Question: I want to use the to detect lines in my image.But instead of plotting the lines I want to delete each line detected in my original image.
'''
image=imread('image.jpg');
image = im2bw(image);
BW=edge(image,'canny');
imshow(BW);
figure,imshow(BW);
[H,T,R] = hough(BW);
P = houghpeaks(H,100,'threshold',ceil(0.3*max(H(:))));
lines = houghlines(BW,T,R,P,'FillGap',5,'MinLength',7);
'''
Now after this I have got all the lines. But I want to delete all these lines from my original image, . Is there some way I can do this?
I am uploading an image.I want to delete all the lines and keep the circular part.This is just an example image.Basically my objective is to delete the line segments and keep rest of the image

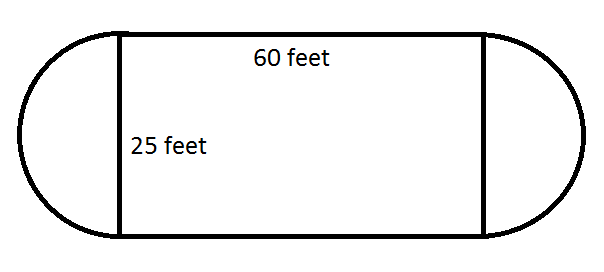
Answer: The issue you have is that your lines are thicker than one pixel.
The lines from the hough transform seem to be one pixel thick and
that doesn't help.
I propose that you delete the lines that you get from the Hough transform first.
This will sort of divide the hockey rink of whatever it is into segments
that will be easier to process.
Then you label each segment with <URL>. For each object, find the
endpoints and fit a line between the endpoints. If the line and the object
have more pixels in common than a certain threshold, then we say that the object
is a line and we delete it from the image.
You may have to play around with the Hough transform's threshold value.
This technique has some flaws though. It will delete a filled square,
rectangle or circle but you haven't got any of those so you should be ok.
### Results

---
### Explanation
This is your code that I modified a bit. I removed the gradient because it
it easier to work with solid objects. The gradient gave very thin lines.
I also work on the complement image because the bw functions work with 1
as forgound rather than 0 as in your original image.
'''
org_image_bw=im2bw(double(imread('http://i.stack.imgur.com/hcphc.png')));
image = imcomplement(org_image_bw);
[H,T,R] = hough(image);
P = houghpeaks(H,100,'threshold',ceil(0.27*max(H(:))));
lines = houghlines(image,T,R,P,'FillGap',5,'MinLength',7);
'''
Loop through the lines you have got and delete them
'''
processed_image = image;
for k = 1:length(lines)
xy = [lines(k).point1; lines(k).point2];
% // Use the question of a line y = kx + m to calulate x,y
% // Calculate the maximum number of elements in a line
numOfElems = max(max(xy(:,1))-min(xy(:,1)),max(xy(:,2))-min(xy(:,2)) ) ;
% // Cater for the special case where the equation of a line is
% // undefined, i.e. there is only one x value.
% // We use linspace rather than the colon operator because we want
% // x and y to have the same length and be evenly spaced.
if (diff(xy(:,1)) == 0)
y = round(linspace(min(xy(:,2)),max(xy(:,2)),numOfElems));
x = round(linspace(min(xy(:,1)),max(xy(:,1)),numOfElems));
else
k = diff(xy(:,2)) ./ diff(xy(:,1)); % // the slope
m = xy(1,2) - k.*xy(1,1); % // The crossing of the y-axis
x = round(linspace(min(xy(:,1)), max(xy(:,1)), numOfElems));
y = round(k.*x + m); % // the equation of a line
end
processed_image(y,x) = 0; % // delete the line
end
'''
This is what the image looks after we have deleted the detected lines. Please note that the original hockey rink and been divided into multiple objects.

Label the remaining objects
'''
L = bwlabel(processed_image);
'''
Run through each object and find the end points.
Then fit a line to it. If, let's say 80% the fitted line covers
the object, then it is a line.
A fitted line could look like this. The diagonal blue line represents the fitted line and covers most of
the object (the white area). We therefore say that the object is a line.

'''
% // Set the threshold
th = 0.8;
% // Loop through the objects
for objNr=1:max(L(:))
[objy, objx] = find(L==objNr);
% Find the end points
endpoints = [min(objx) min(objy) ...
;max(objx) max(objy)];
% Fit a line to it. y = kx + m
numOfElems = max(max(endpoints(:,1))-min(endpoints(:,1)),max(endpoints(:,2))-min(endpoints(:,2)) ) ;
% // Cater for the special case where the equation of a line is
% // undefined, i.e. there is only one x value
if (diff(endpoints(:,1)) == 0)
y = round(linspace(min(endpoints(:,2)),max(endpoints(:,2)),numOfElems));
x = round(linspace(min(endpoints(:,1)),max(endpoints(:,1)),numOfElems));
else
k = diff(endpoints(:,2)) ./ diff(endpoints(:,1)); % the slope
m = endpoints(1,2) - k.*endpoints(1,1); % The crossing of the y-axis
x = round(linspace(min(endpoints(:,1)), max(endpoints(:,1)), numOfElems));
y = round(k.*x + m);
% // Set any out of boundary items to the boundary
y(y>size(L,1)) = size(L,1);
end
% // Convert x and y to an index for easy comparison with the image
% // We sort them so that we are comparing the same pixels
fittedInd = sort(sub2ind(size(L),y,x)).';
objInd = sort(sub2ind(size(L),objy,objx));
% // Calculate the similarity. Intersect returns unique entities so we
% // use unique on fittedInd
fitrate = numel(intersect(fittedInd,objInd)) ./ numel(unique(fittedInd));
if (fitrate >= th)
L(objInd) = 0;
processed_image(objInd) = 0;
% // figure(1),imshow(processed_image)
end
end
'''
Display the result
'''
figure,imshow(image);title('Original');
figure,imshow(processed_image);title('Processed image');
'''
---
### Complete example
'''
org_image_bw=im2bw(double(imread('http://i.stack.imgur.com/hcphc.png')));
image = imcomplement(org_image_bw);
[H,T,R] = hough(image);
P = houghpeaks(H,100,'threshold',ceil(0.27*max(H(:))));
lines = houghlines(image,T,R,P,'FillGap',5,'MinLength',7);
processed_image = image;
for k = 1:length(lines)
xy = [lines(k).point1; lines(k).point2];
% // Use the question of a line y = kx + m to calulate x,y
%Calculate the maximum number of elements in a line
numOfElems = max(max(xy(:,1))-min(xy(:,1)),max(xy(:,2))-min(xy(:,2)) ) ;
% // Cater for the special case where the equation of a line is
% // undefined, i.e. there is only one x value.
% // We use linspace rather than the colon operator because we want
% // x and y to have the same length and be evenly spaced.
if (diff(xy(:,1)) == 0)
y = round(linspace(min(xy(:,2)),max(xy(:,2)),numOfElems));
x = round(linspace(min(xy(:,1)),max(xy(:,1)),numOfElems));
else
k = diff(xy(:,2)) ./ diff(xy(:,1)); % the slope
m = xy(1,2) - k.*xy(1,1); % The crossing of the y-axis
x = round(linspace(min(xy(:,1)), max(xy(:,1)), numOfElems));
y = round(k.*x + m); % // the equation of a line
end
processed_image(y,x) = 0; % // delete the line
end
% // Label the remaining objects
L = bwlabel(processed_image);
% // Run through each object and find the end points.
% // Then fit a line to it. If, let's say 80% the fitted line covers
% // the object, then it is a line.
% // Set the threshold
th = 0.8;
% // Loop through the objects
for objNr=1:max(L(:))
[objy, objx] = find(L==objNr);
% Find the end points
endpoints = [min(objx) min(objy) ...
;max(objx) max(objy)];
% Fit a line to it. y = kx + m
numOfElems = max(max(endpoints(:,1))-min(endpoints(:,1)),max(endpoints(:,2))-min(endpoints(:,2)) ) ;
% Cater for the special case where the equation of a line is
% undefined, i.e. there is only one x value
if (diff(endpoints(:,1)) == 0)
y = round(linspace(min(endpoints(:,2)),max(endpoints(:,2)),numOfElems));
x = round(linspace(min(endpoints(:,1)),max(endpoints(:,1)),numOfElems));
else
k = diff(endpoints(:,2)) ./ diff(endpoints(:,1)); % the slope
m = endpoints(1,2) - k.*endpoints(1,1); % The crossing of the y-axis
x = round(linspace(min(endpoints(:,1)), max(endpoints(:,1)), numOfElems));
y = round(k.*x + m);
% // Set any out of boundary items to the boundary
y(y>size(L,1)) = size(L,1);
end
% // Convert x and y to an index for easy comparison with the image
% // We sort them so that we are comparing the same pixels
fittedInd = sort(sub2ind(size(L),y,x)).';
objInd = sort(sub2ind(size(L),objy,objx));
% Calculate the similarity. Intersect returns unique entities so we
% use unique on fittedInd
fitrate = numel(intersect(fittedInd,objInd)) ./ numel(unique(fittedInd));
if (fitrate >= th)
L(objInd) = 0;
processed_image(objInd) = 0;
% // figure(1),imshow(processed_image)
end
end
% // Display the result
figure,imshow(image);title('Original');
figure,imshow(processed_image);title('Processed image');
'''